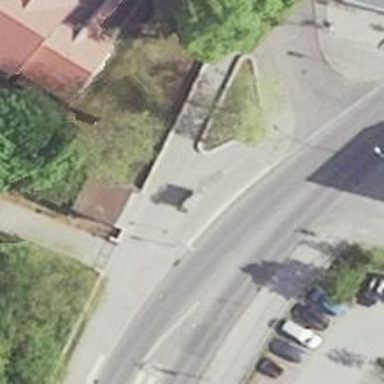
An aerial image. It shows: Platform at public transport location with shelter.